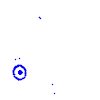
Particle: pion